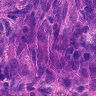
Metastatic tissue present: yes